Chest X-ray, PA view. Patient: 22 years old, sex F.
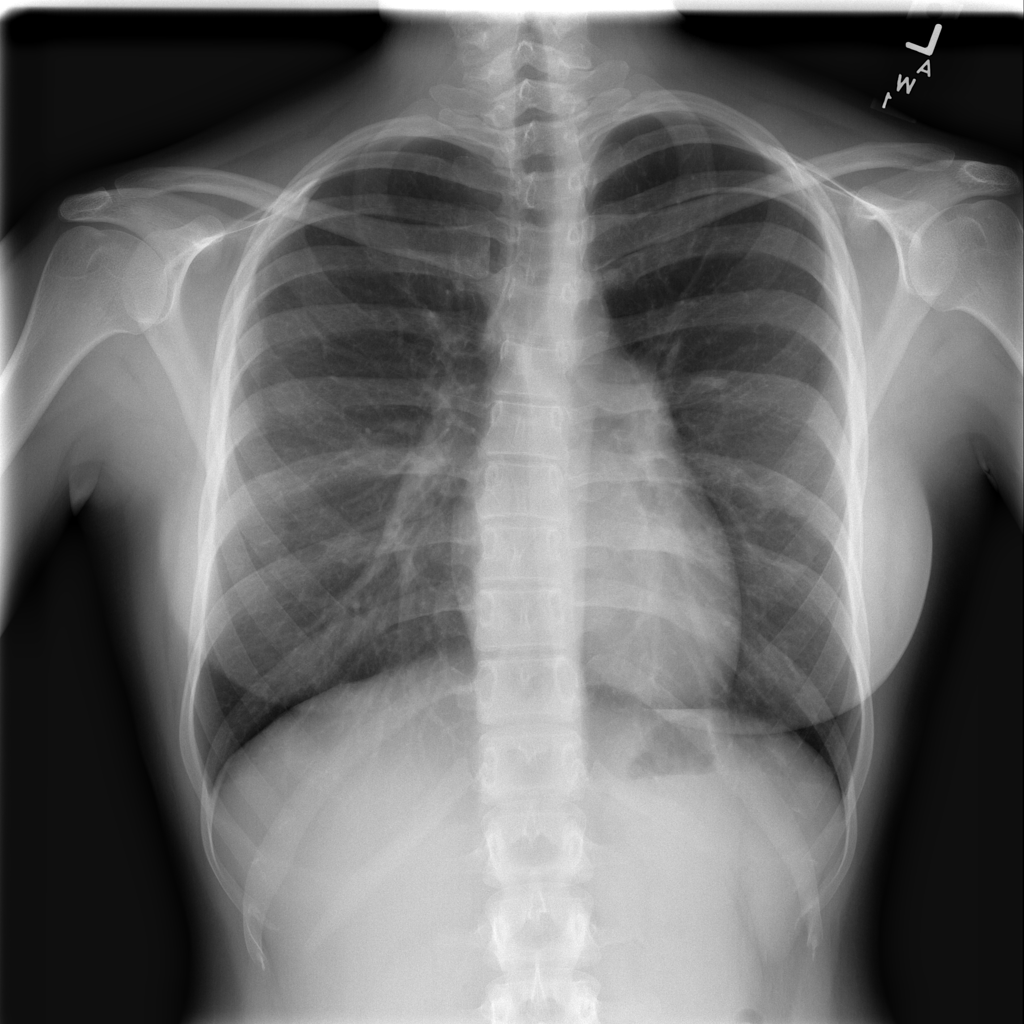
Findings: No Finding